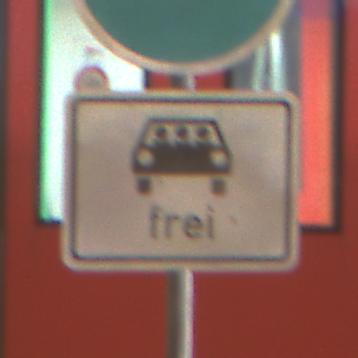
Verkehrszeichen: MehrfachbesetzePersonenkraftwagenFrei
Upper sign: Busssonderstreifen
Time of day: NotSpecified
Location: Indoor (Urban)
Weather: NotSpecified
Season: NotSpecified
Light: Artificial